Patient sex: M
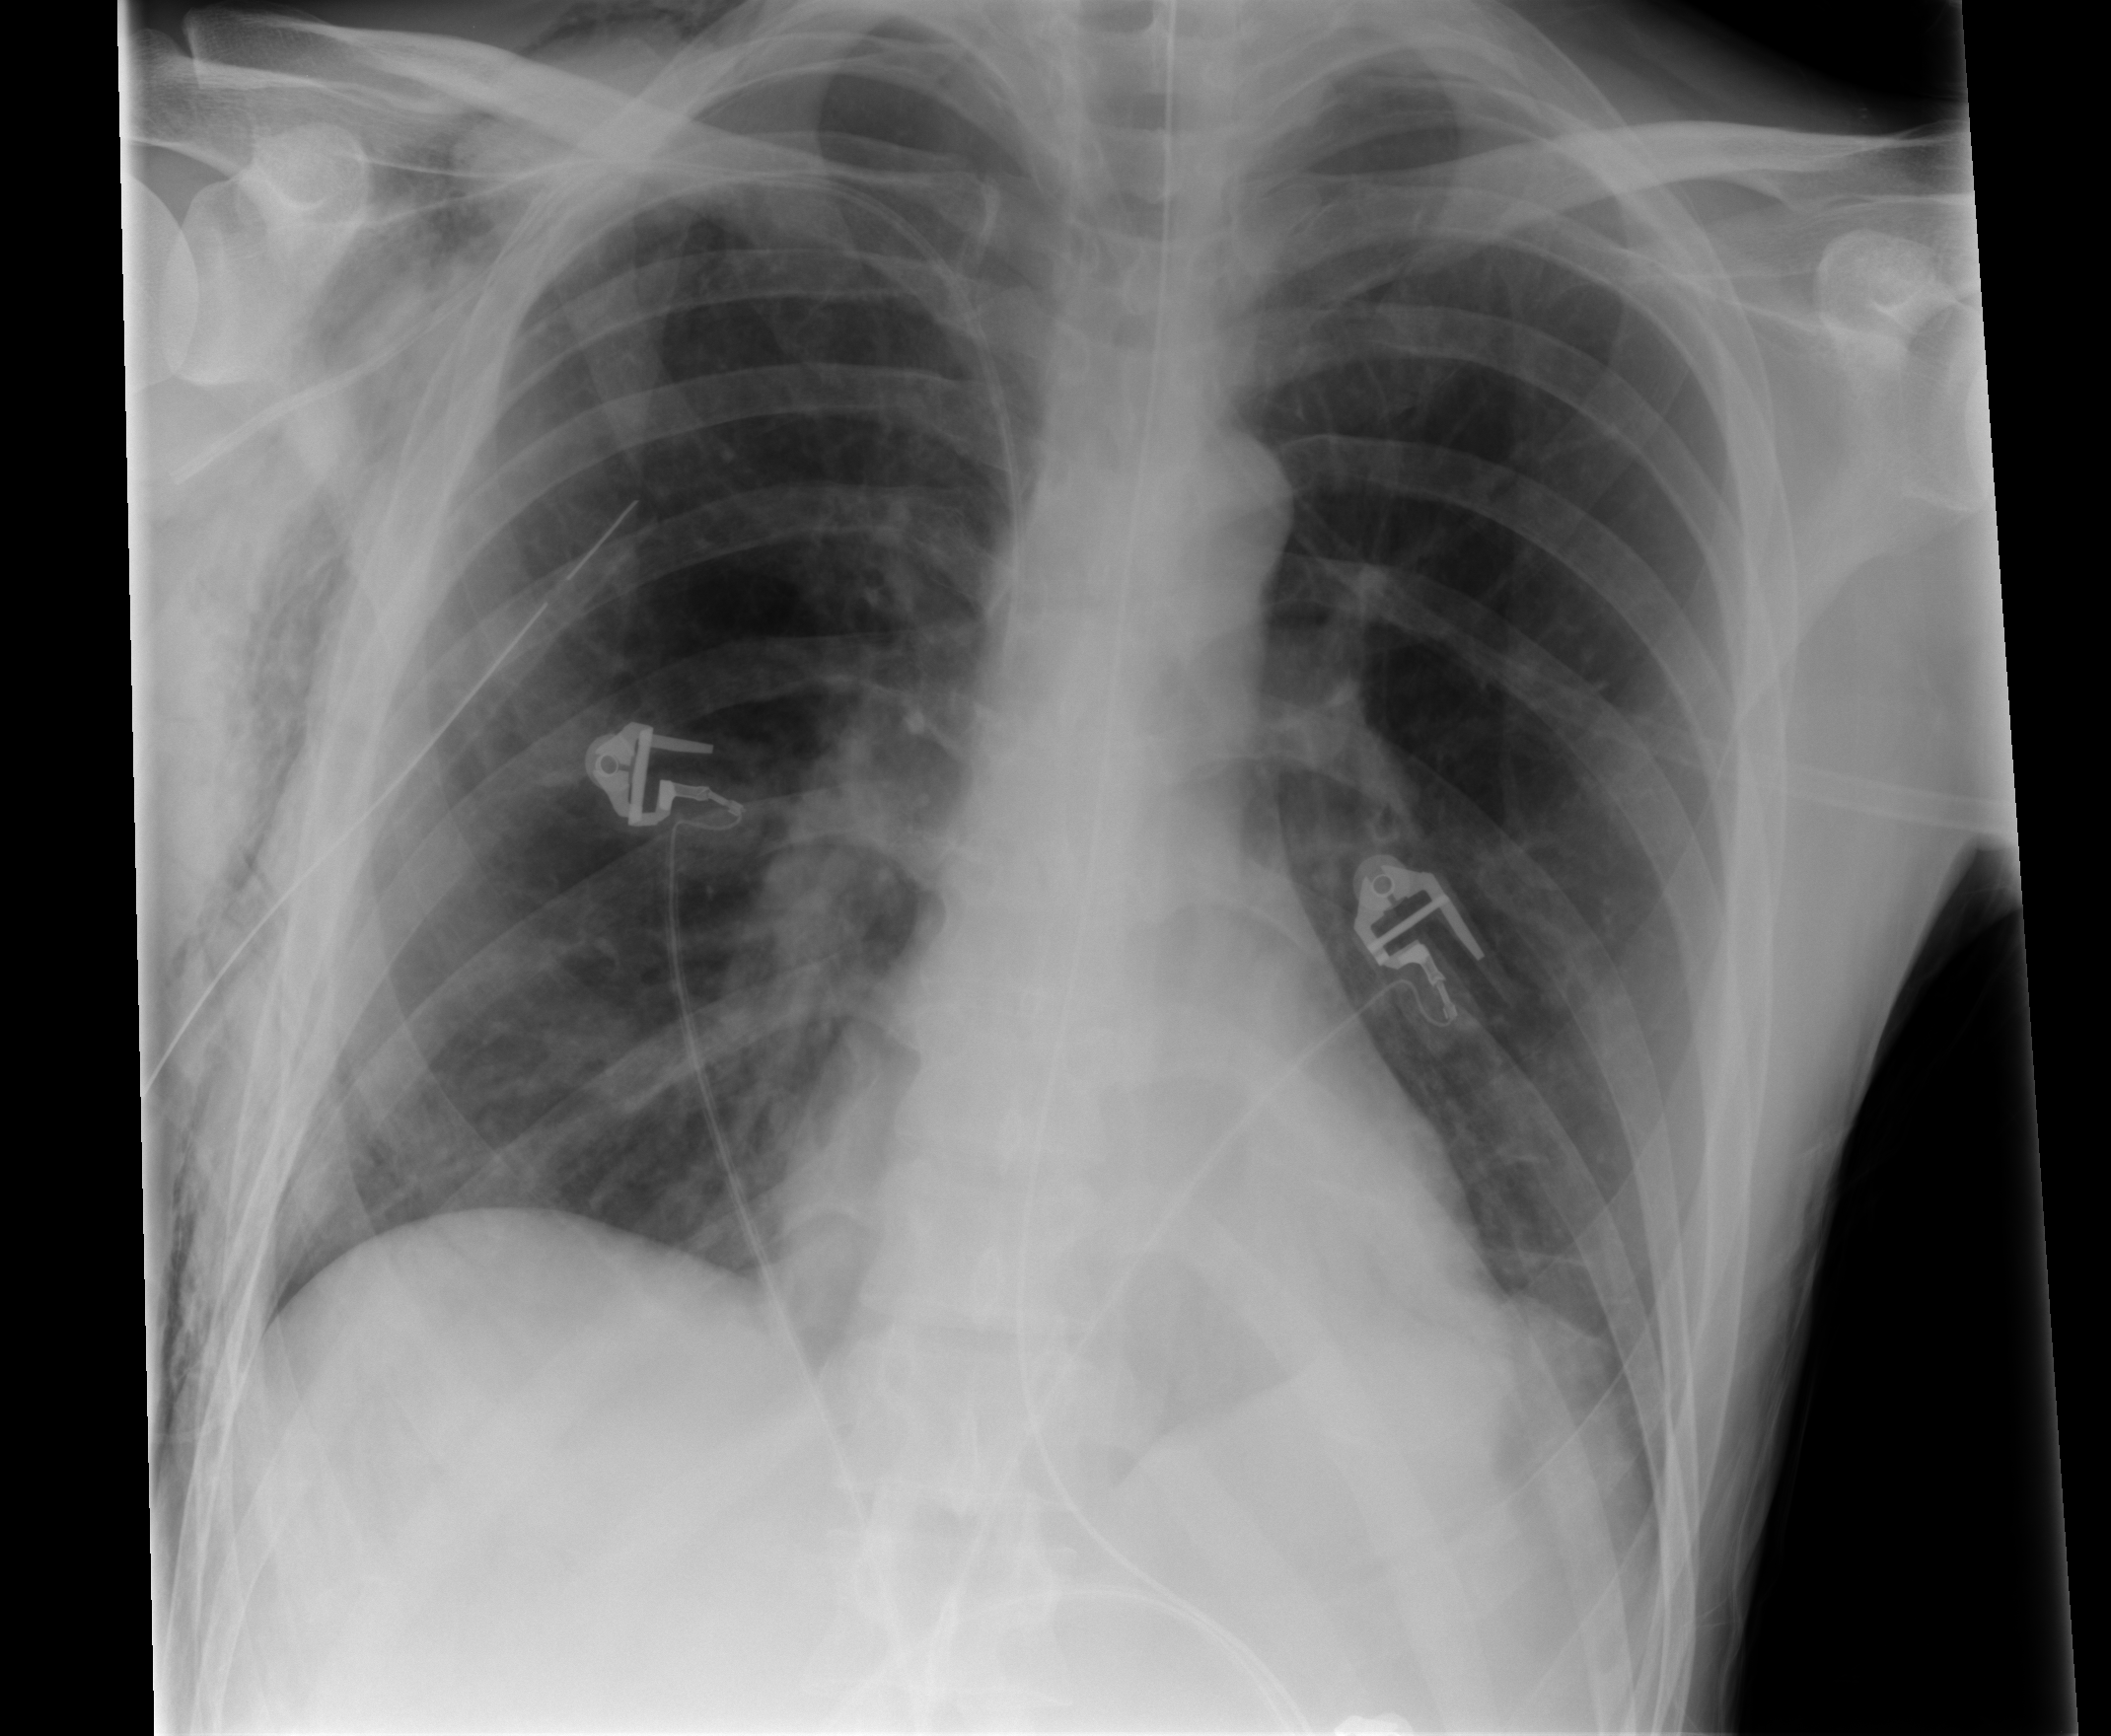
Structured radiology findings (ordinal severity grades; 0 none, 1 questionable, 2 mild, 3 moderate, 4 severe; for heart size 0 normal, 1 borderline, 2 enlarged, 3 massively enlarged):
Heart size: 0
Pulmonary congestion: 0
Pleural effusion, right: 0
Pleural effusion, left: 0
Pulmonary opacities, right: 0
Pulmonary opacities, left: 0
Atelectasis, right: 0
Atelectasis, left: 2